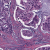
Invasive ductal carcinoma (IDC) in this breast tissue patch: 1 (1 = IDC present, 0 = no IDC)